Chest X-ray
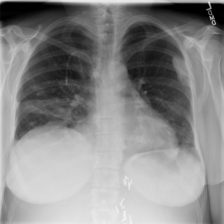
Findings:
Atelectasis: negative
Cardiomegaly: negative
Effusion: negative
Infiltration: positive
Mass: positive
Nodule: negative
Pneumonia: negative
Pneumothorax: negative
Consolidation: negative
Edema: negative
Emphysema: negative
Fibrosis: negative
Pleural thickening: negative
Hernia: negative